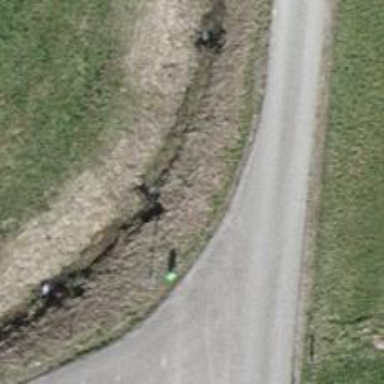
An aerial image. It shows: Culvert tunnel.